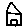
Label: house